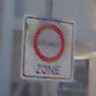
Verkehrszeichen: BeginnUmweltzone
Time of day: MorningAfternoon
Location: Outdoor (Urban)
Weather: Clear
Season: NotSpecified
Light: Natural